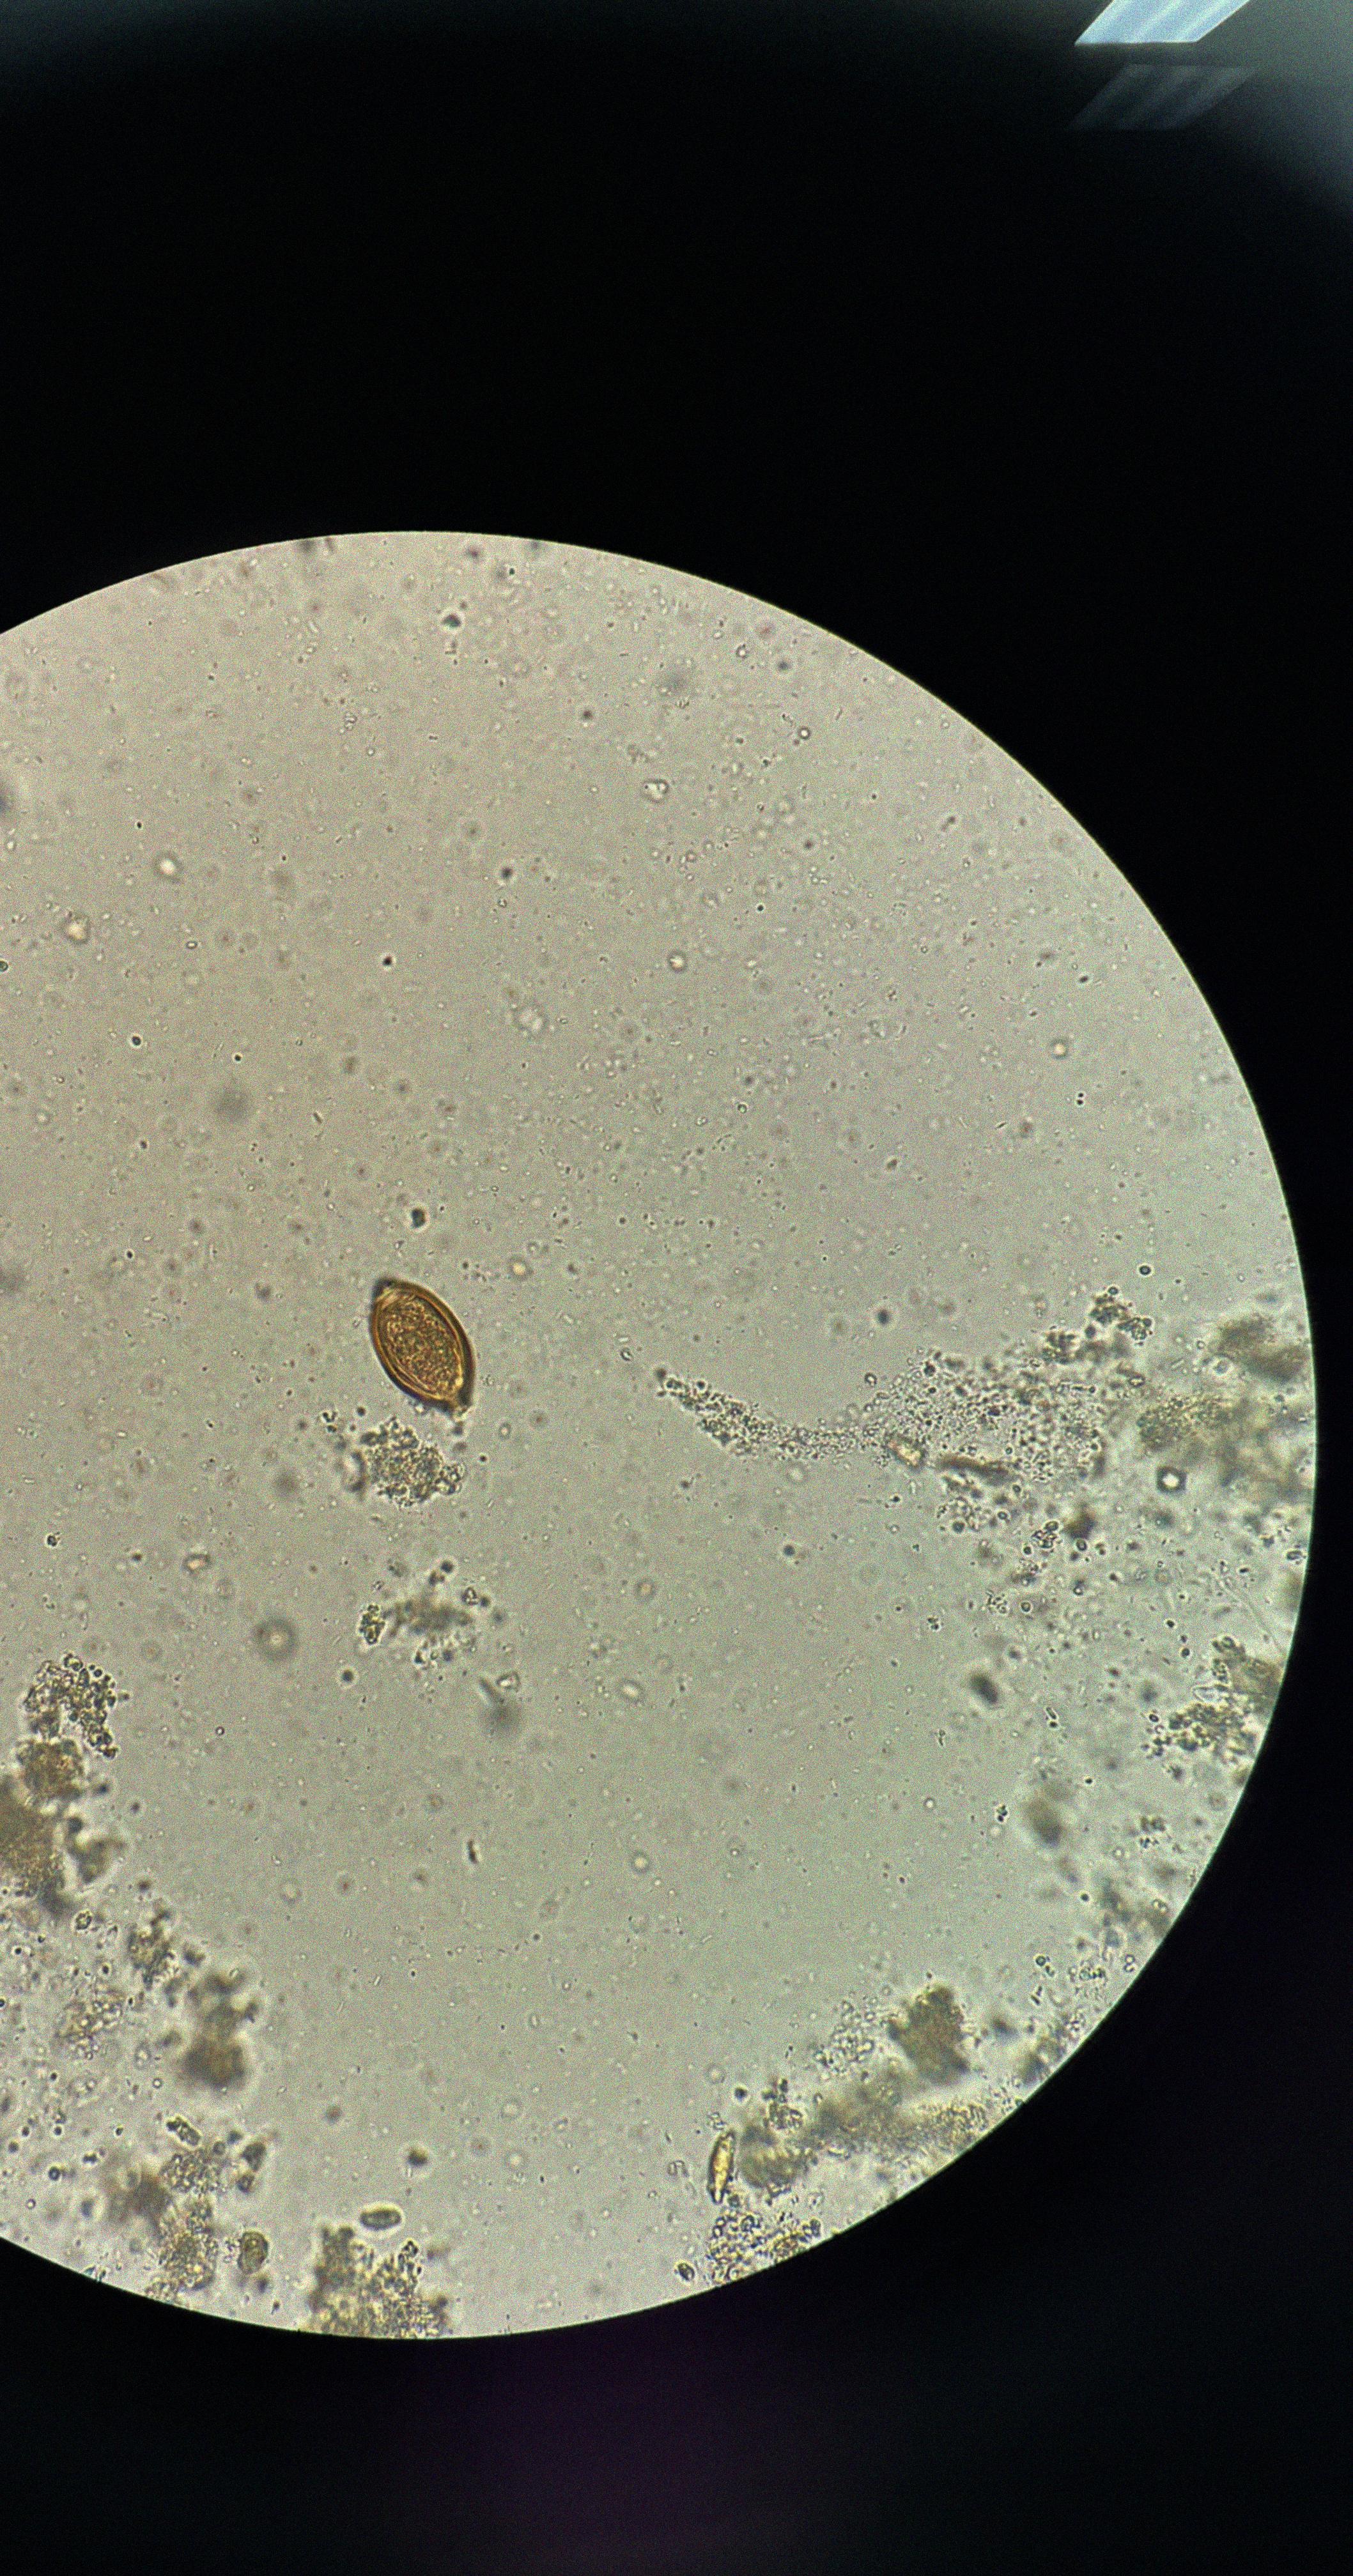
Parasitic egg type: Trichuris trichiura